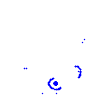
Particle: pion